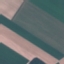
Land use / land cover class: AnnualCrop